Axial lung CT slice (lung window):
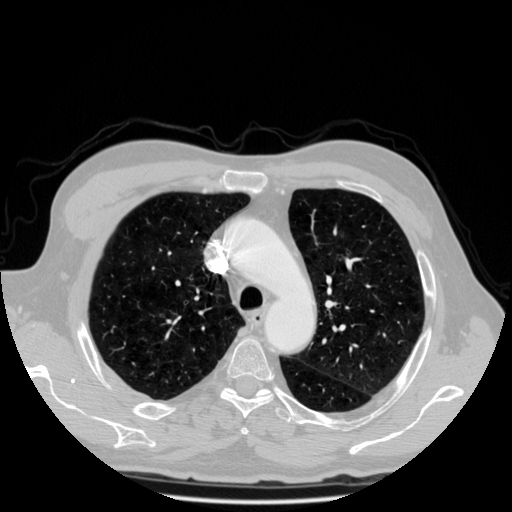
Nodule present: no